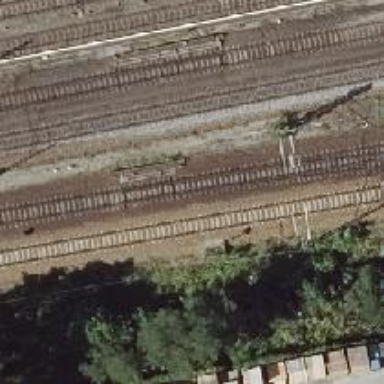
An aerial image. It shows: Railway with electrified contact lines.